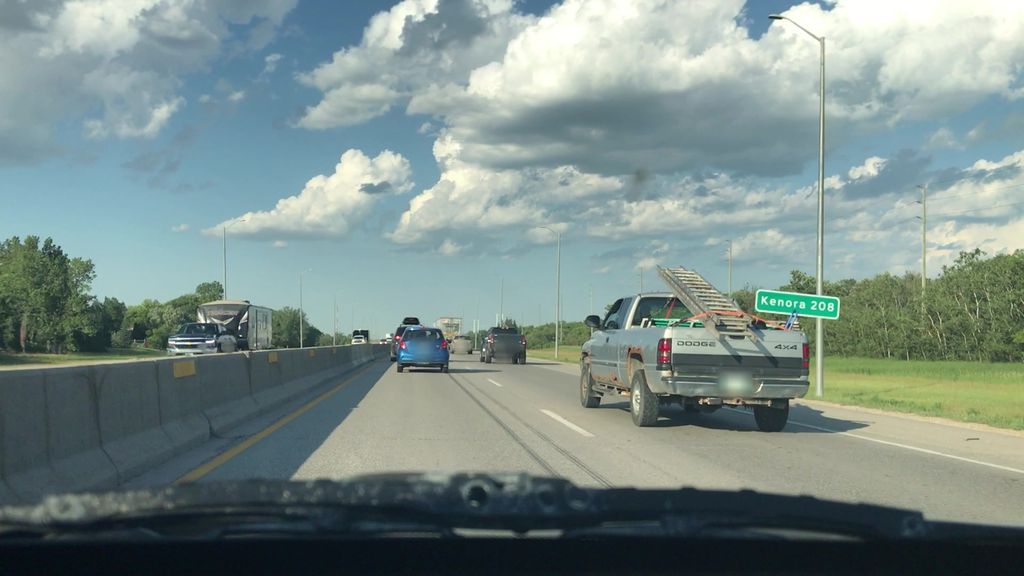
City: winnipeg